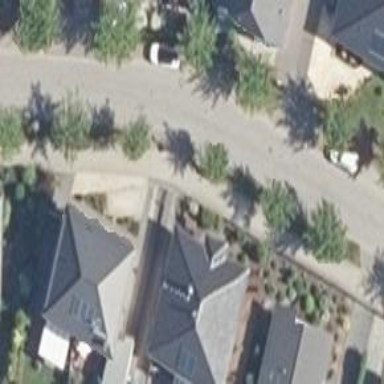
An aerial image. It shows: Black hipped roof house.